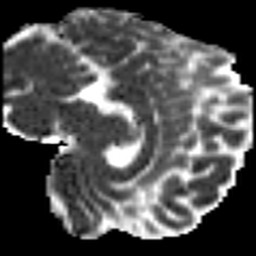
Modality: MD
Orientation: sagittal
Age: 26
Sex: male
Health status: healthy
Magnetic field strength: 3 T
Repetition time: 8.4 s
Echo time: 0.0926 s